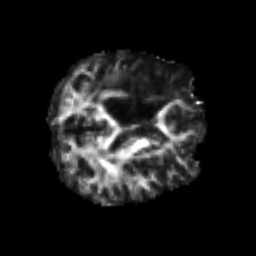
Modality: FA
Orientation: axial
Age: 55
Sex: male
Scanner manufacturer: siemens
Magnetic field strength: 3 T
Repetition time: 4.987 s
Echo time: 0.0792 s